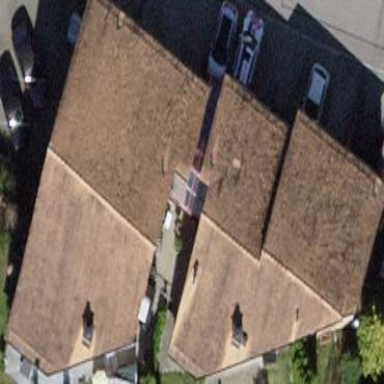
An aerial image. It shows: Building with flat roof.